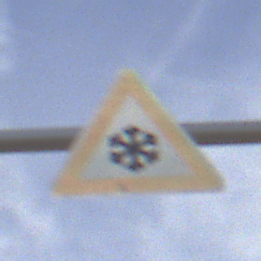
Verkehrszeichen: SchneeOderEisglaette
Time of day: MorningAfternoon
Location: Outdoor (Suburban)
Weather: PartlyCloudy
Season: NotSpecified
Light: Natural